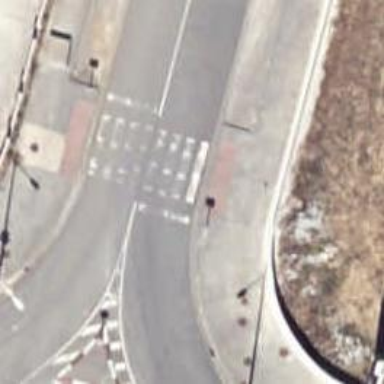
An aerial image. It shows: Zebra crossing on the road.